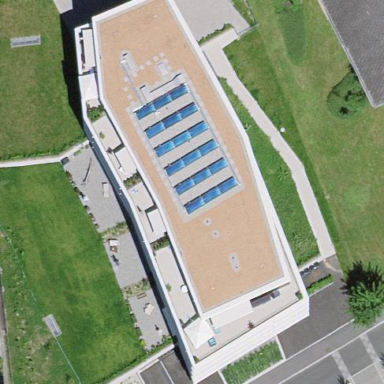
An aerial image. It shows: Building with apartments and flat roof.